Aerial crown-view tile of a tropical tree (Barro Colorado Island, Panama), acquired 20250616:
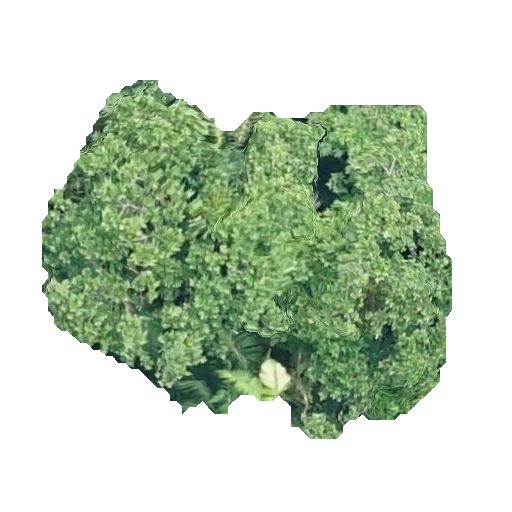
Species: Anacardium excelsum
GBIF accepted scientific name: Anacardium excelsum
Crown area: 158.038 m²